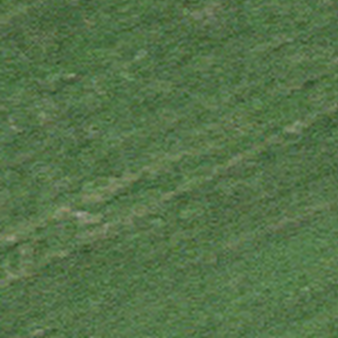
Label: other